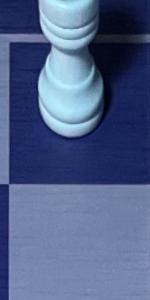
Label: Empty